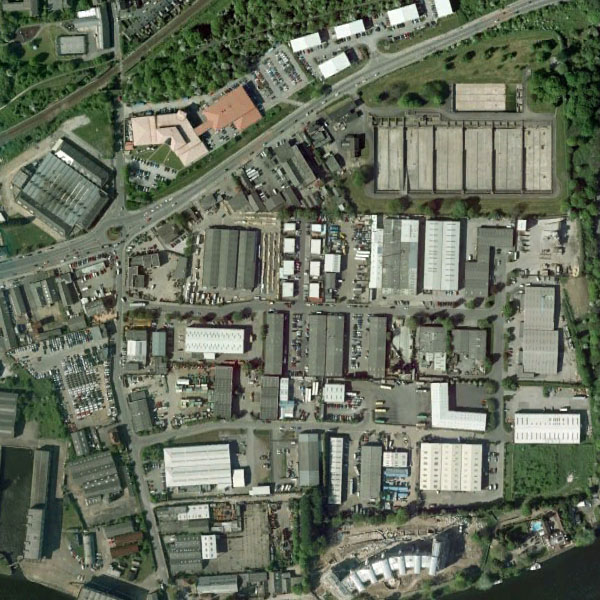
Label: Industrial